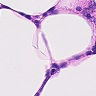
Metastatic tissue present: no